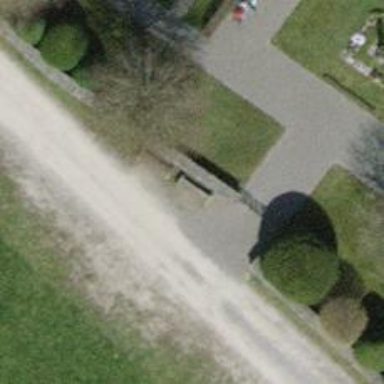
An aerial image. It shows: Brown bench.